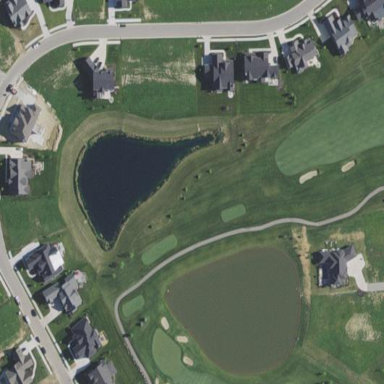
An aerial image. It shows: Water hazard on golf course. The hazard is natural water feature.